Question: I'm writing coded UI test's for an ASP.NET MVC web application. I'm using Visual Studio 2012.
Basically I have a bunch of test methods like below:

I use a ordered test file to run all of them at once in the order I would like.
The problem is that the way the tests work is that if one test fails, it is marked as ref/failed in the output, and often a test will work if I run it again. .
How do I do this? I was thinking of putting an 'if' statement at the end of each test method, like:
'''
if(TestFailed) {
RecallTest();
}
'''
I would use some sort of counter, but how do I write the above in a coded UI test?
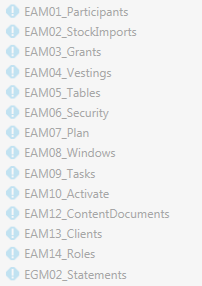
Answer: There are several ways you can handle this. The most obvious is something like this:
'''
[TestMethod]
public void myTestMethod()
{
int iteration = 0;
if (iteration < 2)
{
try
{
// the usual test code goes here
}
catch (Exception)
{
// handles any exception kind
iteration++;
myTestMethod();
}
}
}
'''
This will recursively call the test method only if the method fails. You can set it to catch any exception (Exception) or to catch specific exceptions only - just change the exception kind in the catch block.
This is typically discouraged in CodedUI tests because it can interact badly with the test runner's built in exception reporting (I'd recommend looking at adding logging to report that you got a failure). It will give you the one-time only rerun, however (Caveat: I haven't actually tried this myself - you might need to tweak the code to ensure that your test cleanup occurs depending on your test code).